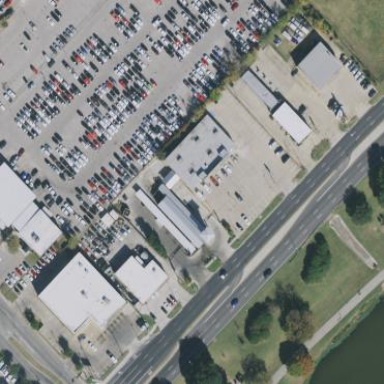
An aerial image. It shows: Retail area.